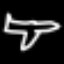
Label: airplane